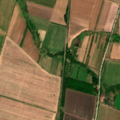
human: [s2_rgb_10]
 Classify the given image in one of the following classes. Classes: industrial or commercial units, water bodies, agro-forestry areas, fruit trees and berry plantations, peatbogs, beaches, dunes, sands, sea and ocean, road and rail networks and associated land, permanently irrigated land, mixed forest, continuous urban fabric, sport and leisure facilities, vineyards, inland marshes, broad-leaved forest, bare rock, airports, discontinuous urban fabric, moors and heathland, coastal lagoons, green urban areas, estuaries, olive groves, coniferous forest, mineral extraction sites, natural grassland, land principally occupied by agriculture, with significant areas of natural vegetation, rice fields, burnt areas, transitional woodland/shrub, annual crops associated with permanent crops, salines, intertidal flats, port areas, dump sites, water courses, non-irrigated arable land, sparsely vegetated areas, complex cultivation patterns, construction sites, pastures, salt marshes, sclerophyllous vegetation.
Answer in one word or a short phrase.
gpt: non-irrigated arable land, transitional woodland/shrub